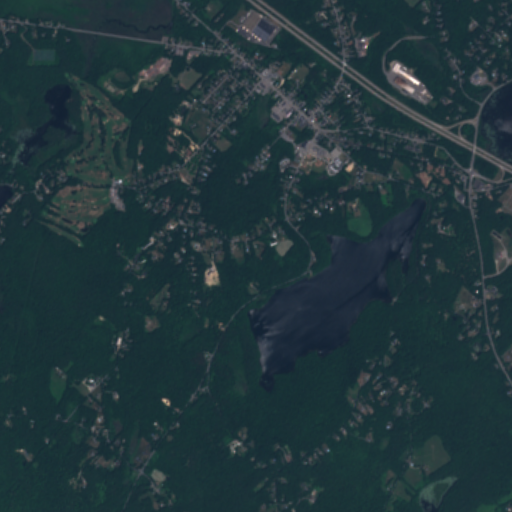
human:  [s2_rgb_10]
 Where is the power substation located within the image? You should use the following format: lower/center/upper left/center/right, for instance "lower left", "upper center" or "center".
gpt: The power substation is located in the upper left of the image.
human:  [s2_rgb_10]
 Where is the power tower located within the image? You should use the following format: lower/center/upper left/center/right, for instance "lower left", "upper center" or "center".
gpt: The power tower is located in the upper left of the image.
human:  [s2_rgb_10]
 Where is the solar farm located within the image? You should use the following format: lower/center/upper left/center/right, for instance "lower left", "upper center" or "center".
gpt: The solar farm is located in the upper left of the image.
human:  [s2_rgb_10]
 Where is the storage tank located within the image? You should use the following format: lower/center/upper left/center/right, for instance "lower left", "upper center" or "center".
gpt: The storage tank is located in the center of the image.
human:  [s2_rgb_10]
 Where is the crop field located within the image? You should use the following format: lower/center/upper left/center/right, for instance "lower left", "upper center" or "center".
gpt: There is no crop field in the image.